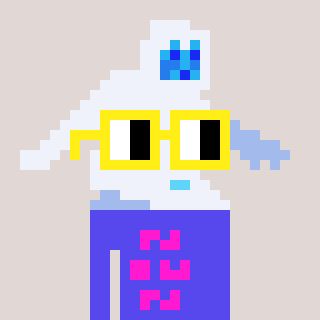
a pixel art character with square yellow glasses, a yeti-shaped head and a computerblue-colored body on a warm background